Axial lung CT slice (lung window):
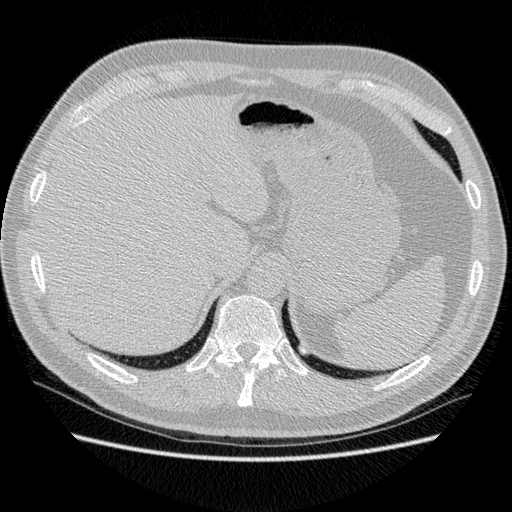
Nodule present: yes
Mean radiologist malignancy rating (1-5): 1.5